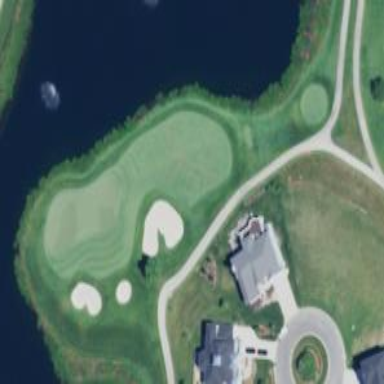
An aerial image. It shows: Golf fairway surrounded by grass.